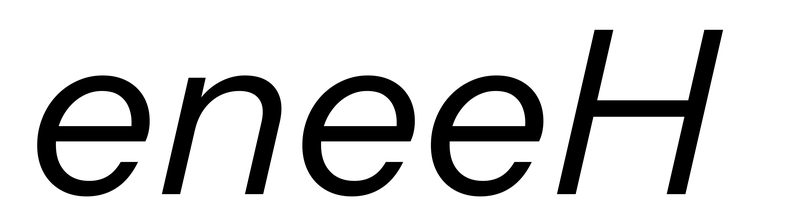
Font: InstrumentSans-Italic_Italic